Interaction volume radius: 10 \u00c5
Interaction volume height: 40 \u00c5
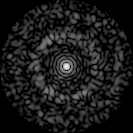
Disorder parameter: 0.8306